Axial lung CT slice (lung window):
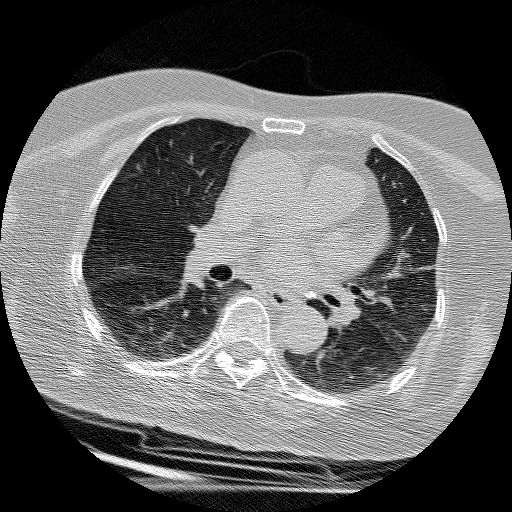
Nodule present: no